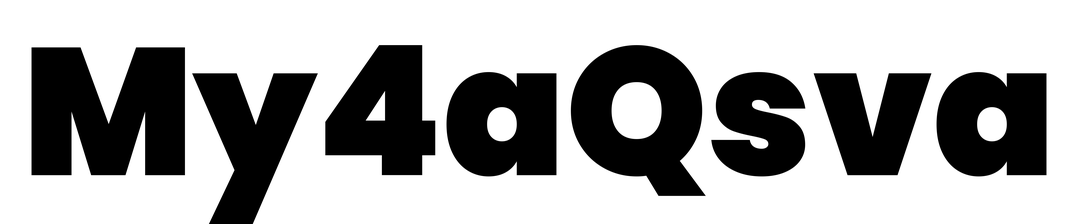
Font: Poppins-Black